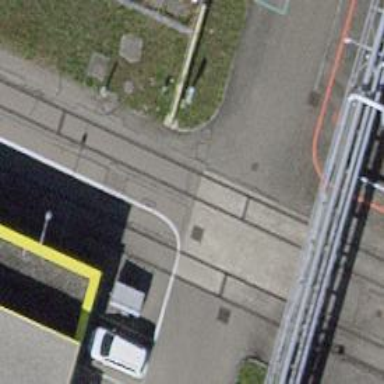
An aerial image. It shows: Railway level crossing.